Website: bh-photo
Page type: billing-address
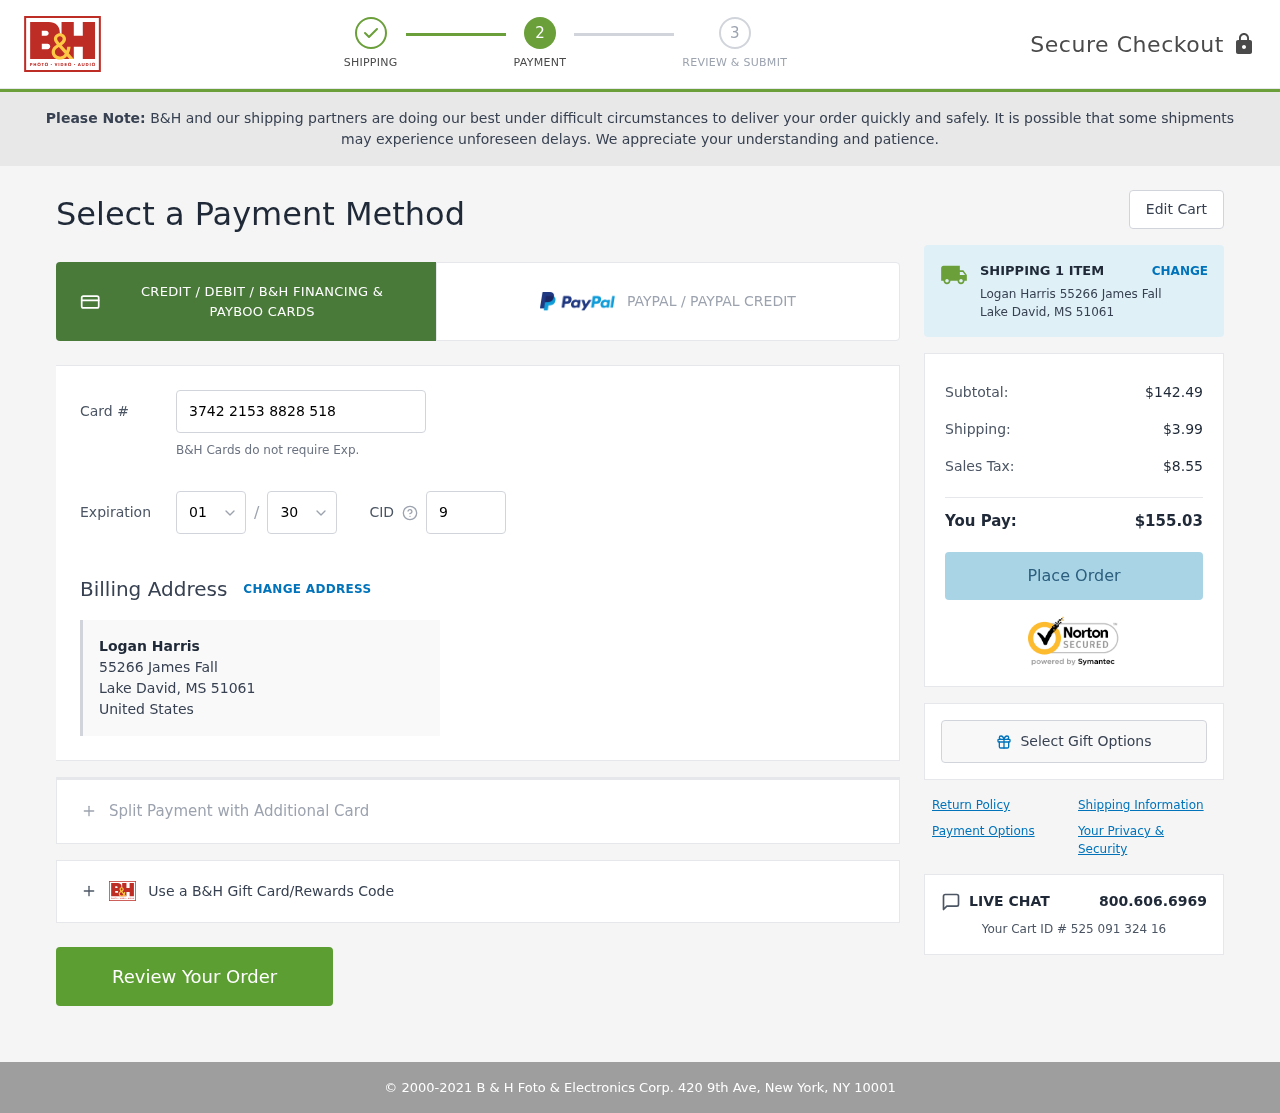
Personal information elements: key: PII_CARD_CVV
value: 9071
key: PII_CARD_EXPIRY_MONTH
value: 01
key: PII_CARD_EXPIRY_YEAR
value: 30
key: PII_CARD_NUMBER
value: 3742 2153 8828 518
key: PII_CITY
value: Lake David
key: PII_COUNTRY
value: United States
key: PII_FULLNAME
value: Logan Harris
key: PII_POSTCODE
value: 51061
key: PII_STATE_ABBR
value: MS
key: PII_STREET
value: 55266 James Fall
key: PII_FULLNAME2
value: Logan Harris
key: PII_STREET2
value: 55266 James Fall
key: PII_CITY_STATE_ZIP2
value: Lake David, MS
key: PII_POSTCODE2
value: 51061
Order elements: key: ORDER_NUM_ITEMS
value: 1
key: ORDER_SUBTOTAL
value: $142.49
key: ORDER_SHIPPING_COST
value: $3.99
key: ORDER_TAX
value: $8.55
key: ORDER_TOTAL
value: $155.03
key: ORDER_ID
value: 525 091 324 16